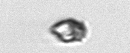
Label: Heterocapsa_rotundata